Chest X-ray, AP view. Patient: 62 years old, sex M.
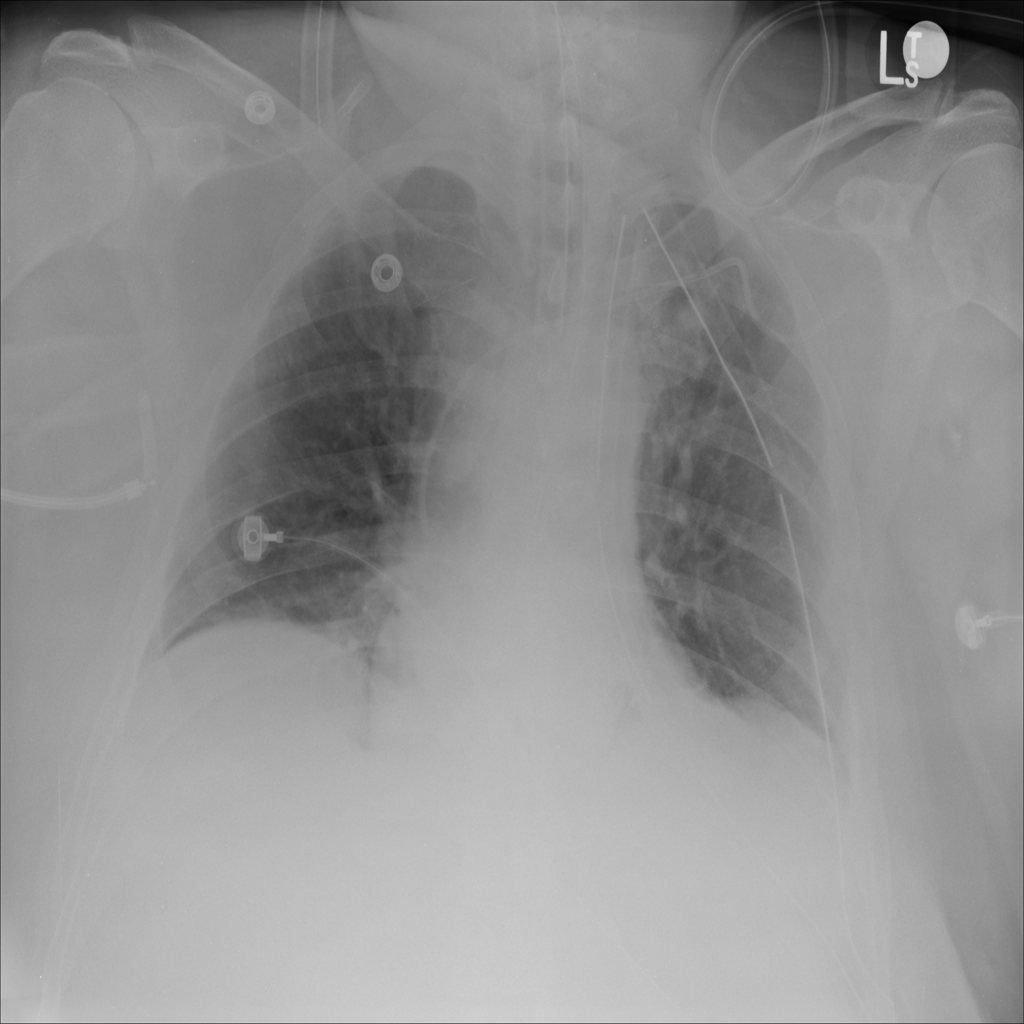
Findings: Mass